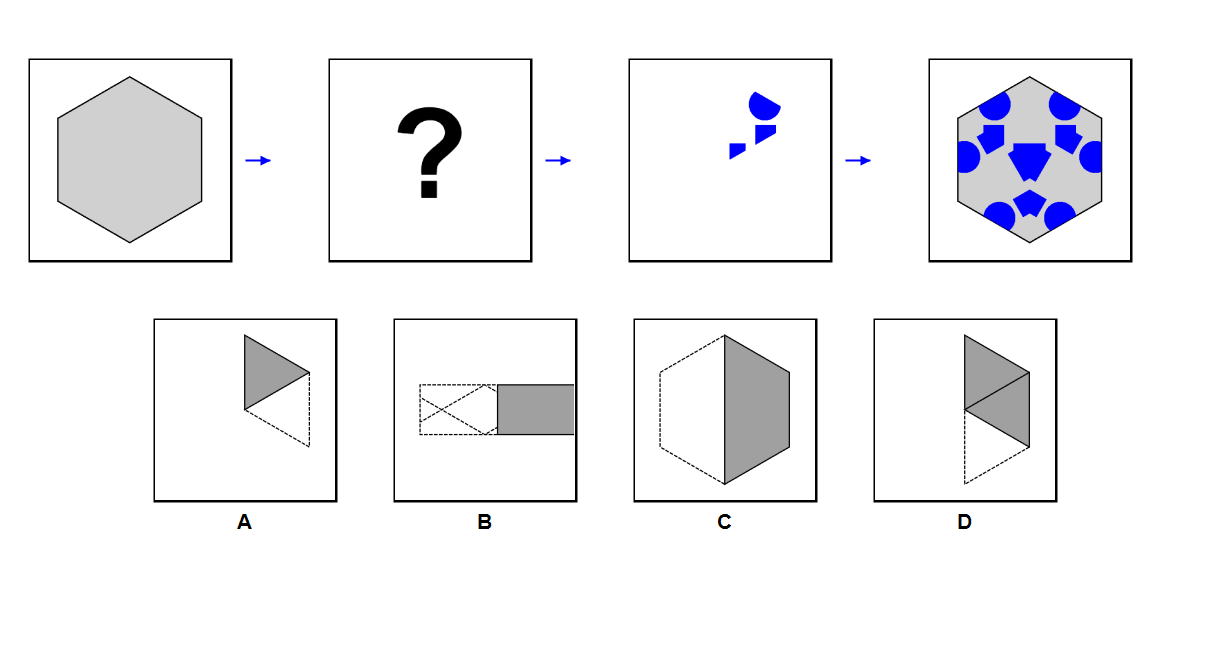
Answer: B